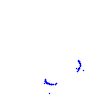
Particle: proton